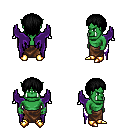
a pixel art fantasy rpg character, male body template, orc, green skin, purple wings, robe skirt, black plain hairstyle, gold boots, four views (front, back, left, right), 2x2 character sprite sheet, small pixel art, hard edges, no anti-aliasing